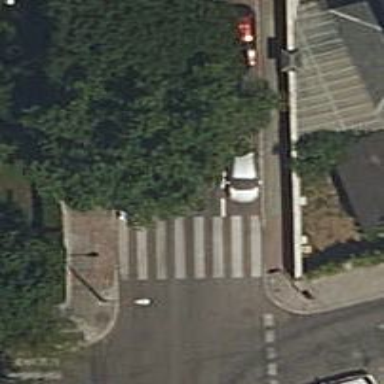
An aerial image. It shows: Zebra crossing on the road.